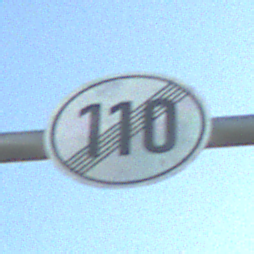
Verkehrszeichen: EndeGeschwindigkeit110
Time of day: MorningAfternoon
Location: Outdoor (Nature)
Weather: Clear
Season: NotSpecified
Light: Natural